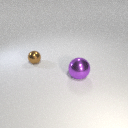
large purple metal sphere to the right of small brown metal sphere